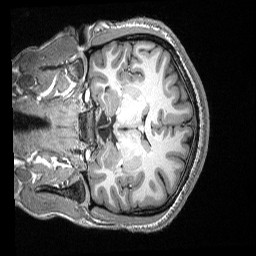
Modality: T1w
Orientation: coronal
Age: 21
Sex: female